This grayscale texture is a bearing vibration snapshot reshaped row-by-row into a square image. Diagnose the bearing from this image, choosing from: normal, inner_race, outer_race, ball.
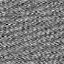
Answer: outer_race